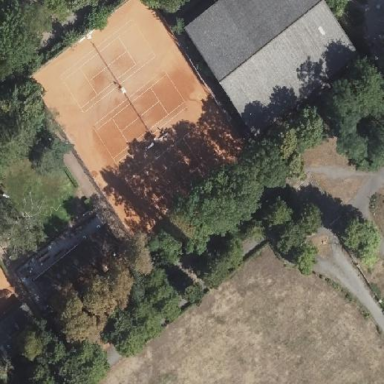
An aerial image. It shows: Clay tennis court in leisure land pitch.